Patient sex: M
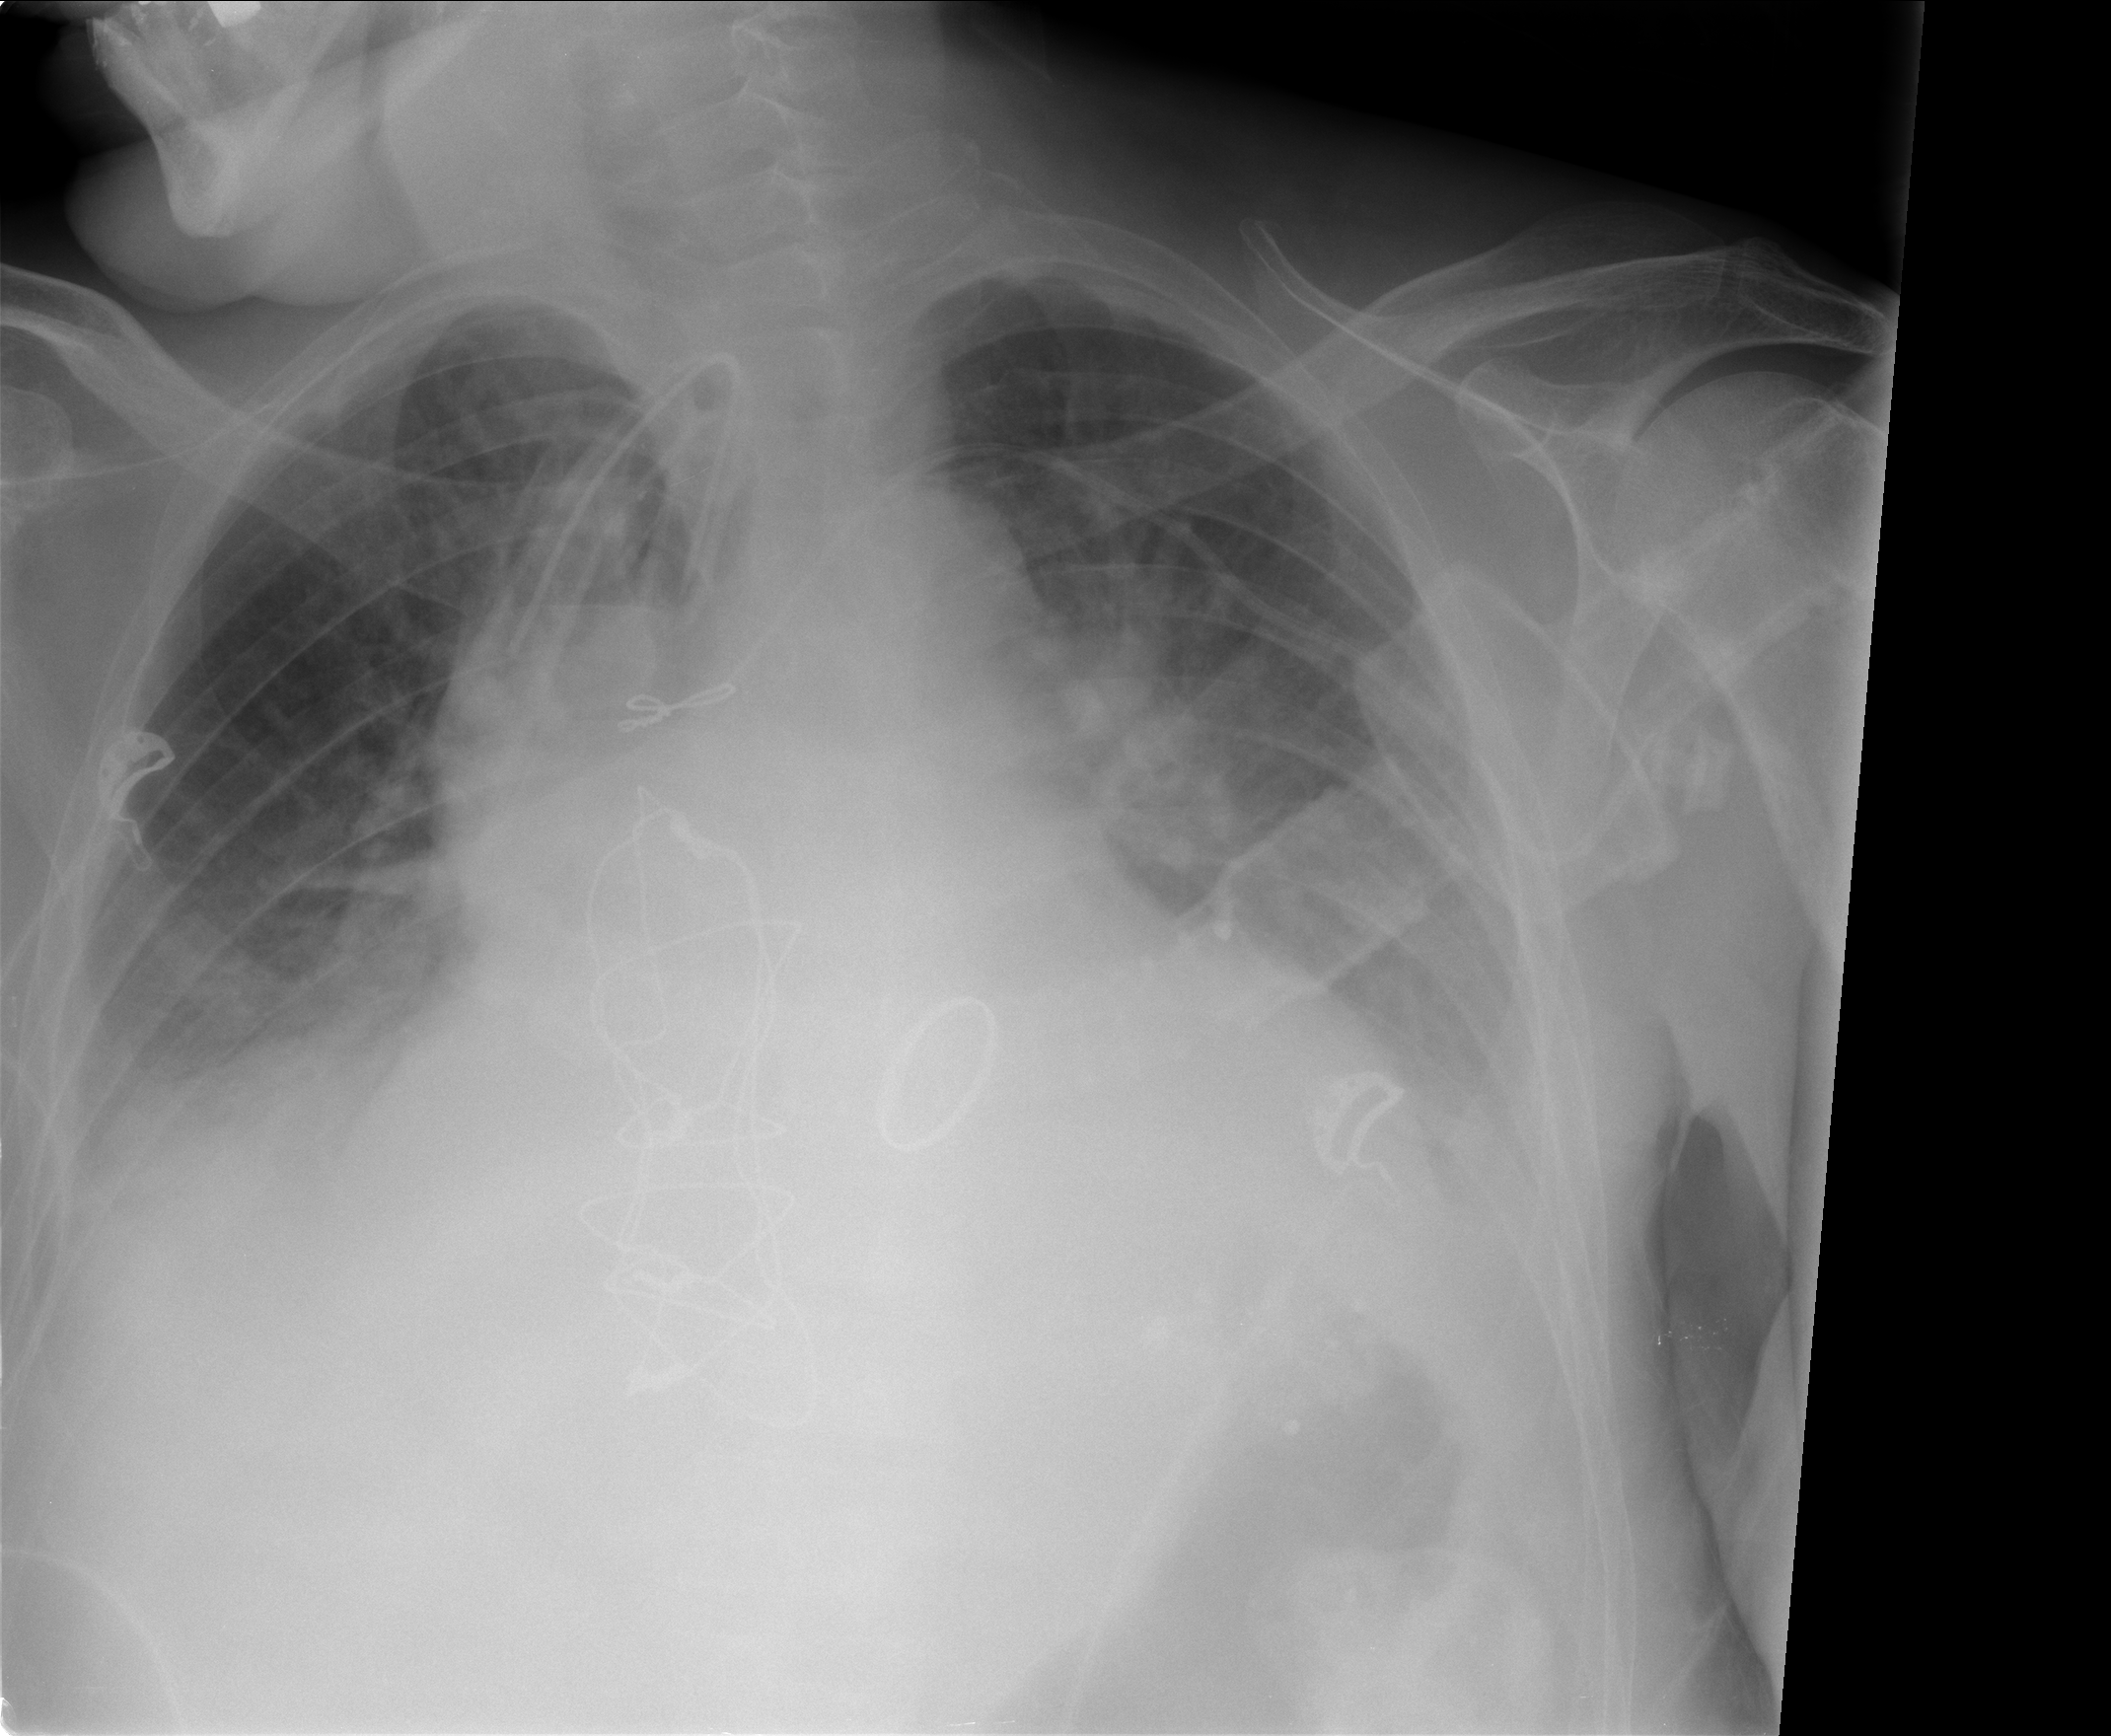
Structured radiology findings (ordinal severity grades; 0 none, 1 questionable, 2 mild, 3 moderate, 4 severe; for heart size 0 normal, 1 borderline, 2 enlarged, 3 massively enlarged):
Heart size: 3
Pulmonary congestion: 2
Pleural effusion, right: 2
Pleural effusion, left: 3
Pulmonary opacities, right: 2
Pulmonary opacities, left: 2
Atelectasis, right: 2
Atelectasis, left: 2